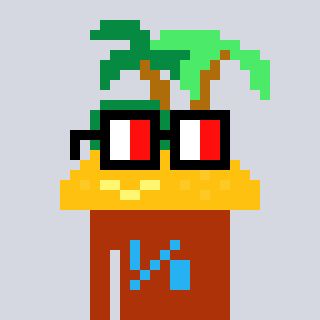
a pixel art character with square glasses with black frames and red eyes, a island-shaped head and a hotbrown-colored body on a cool background